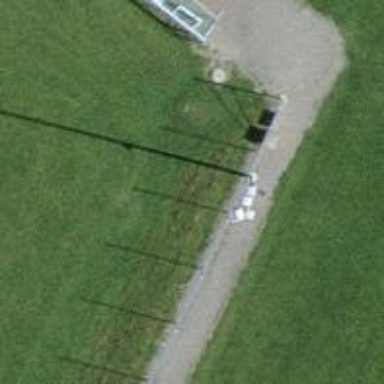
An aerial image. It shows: Mast structure.